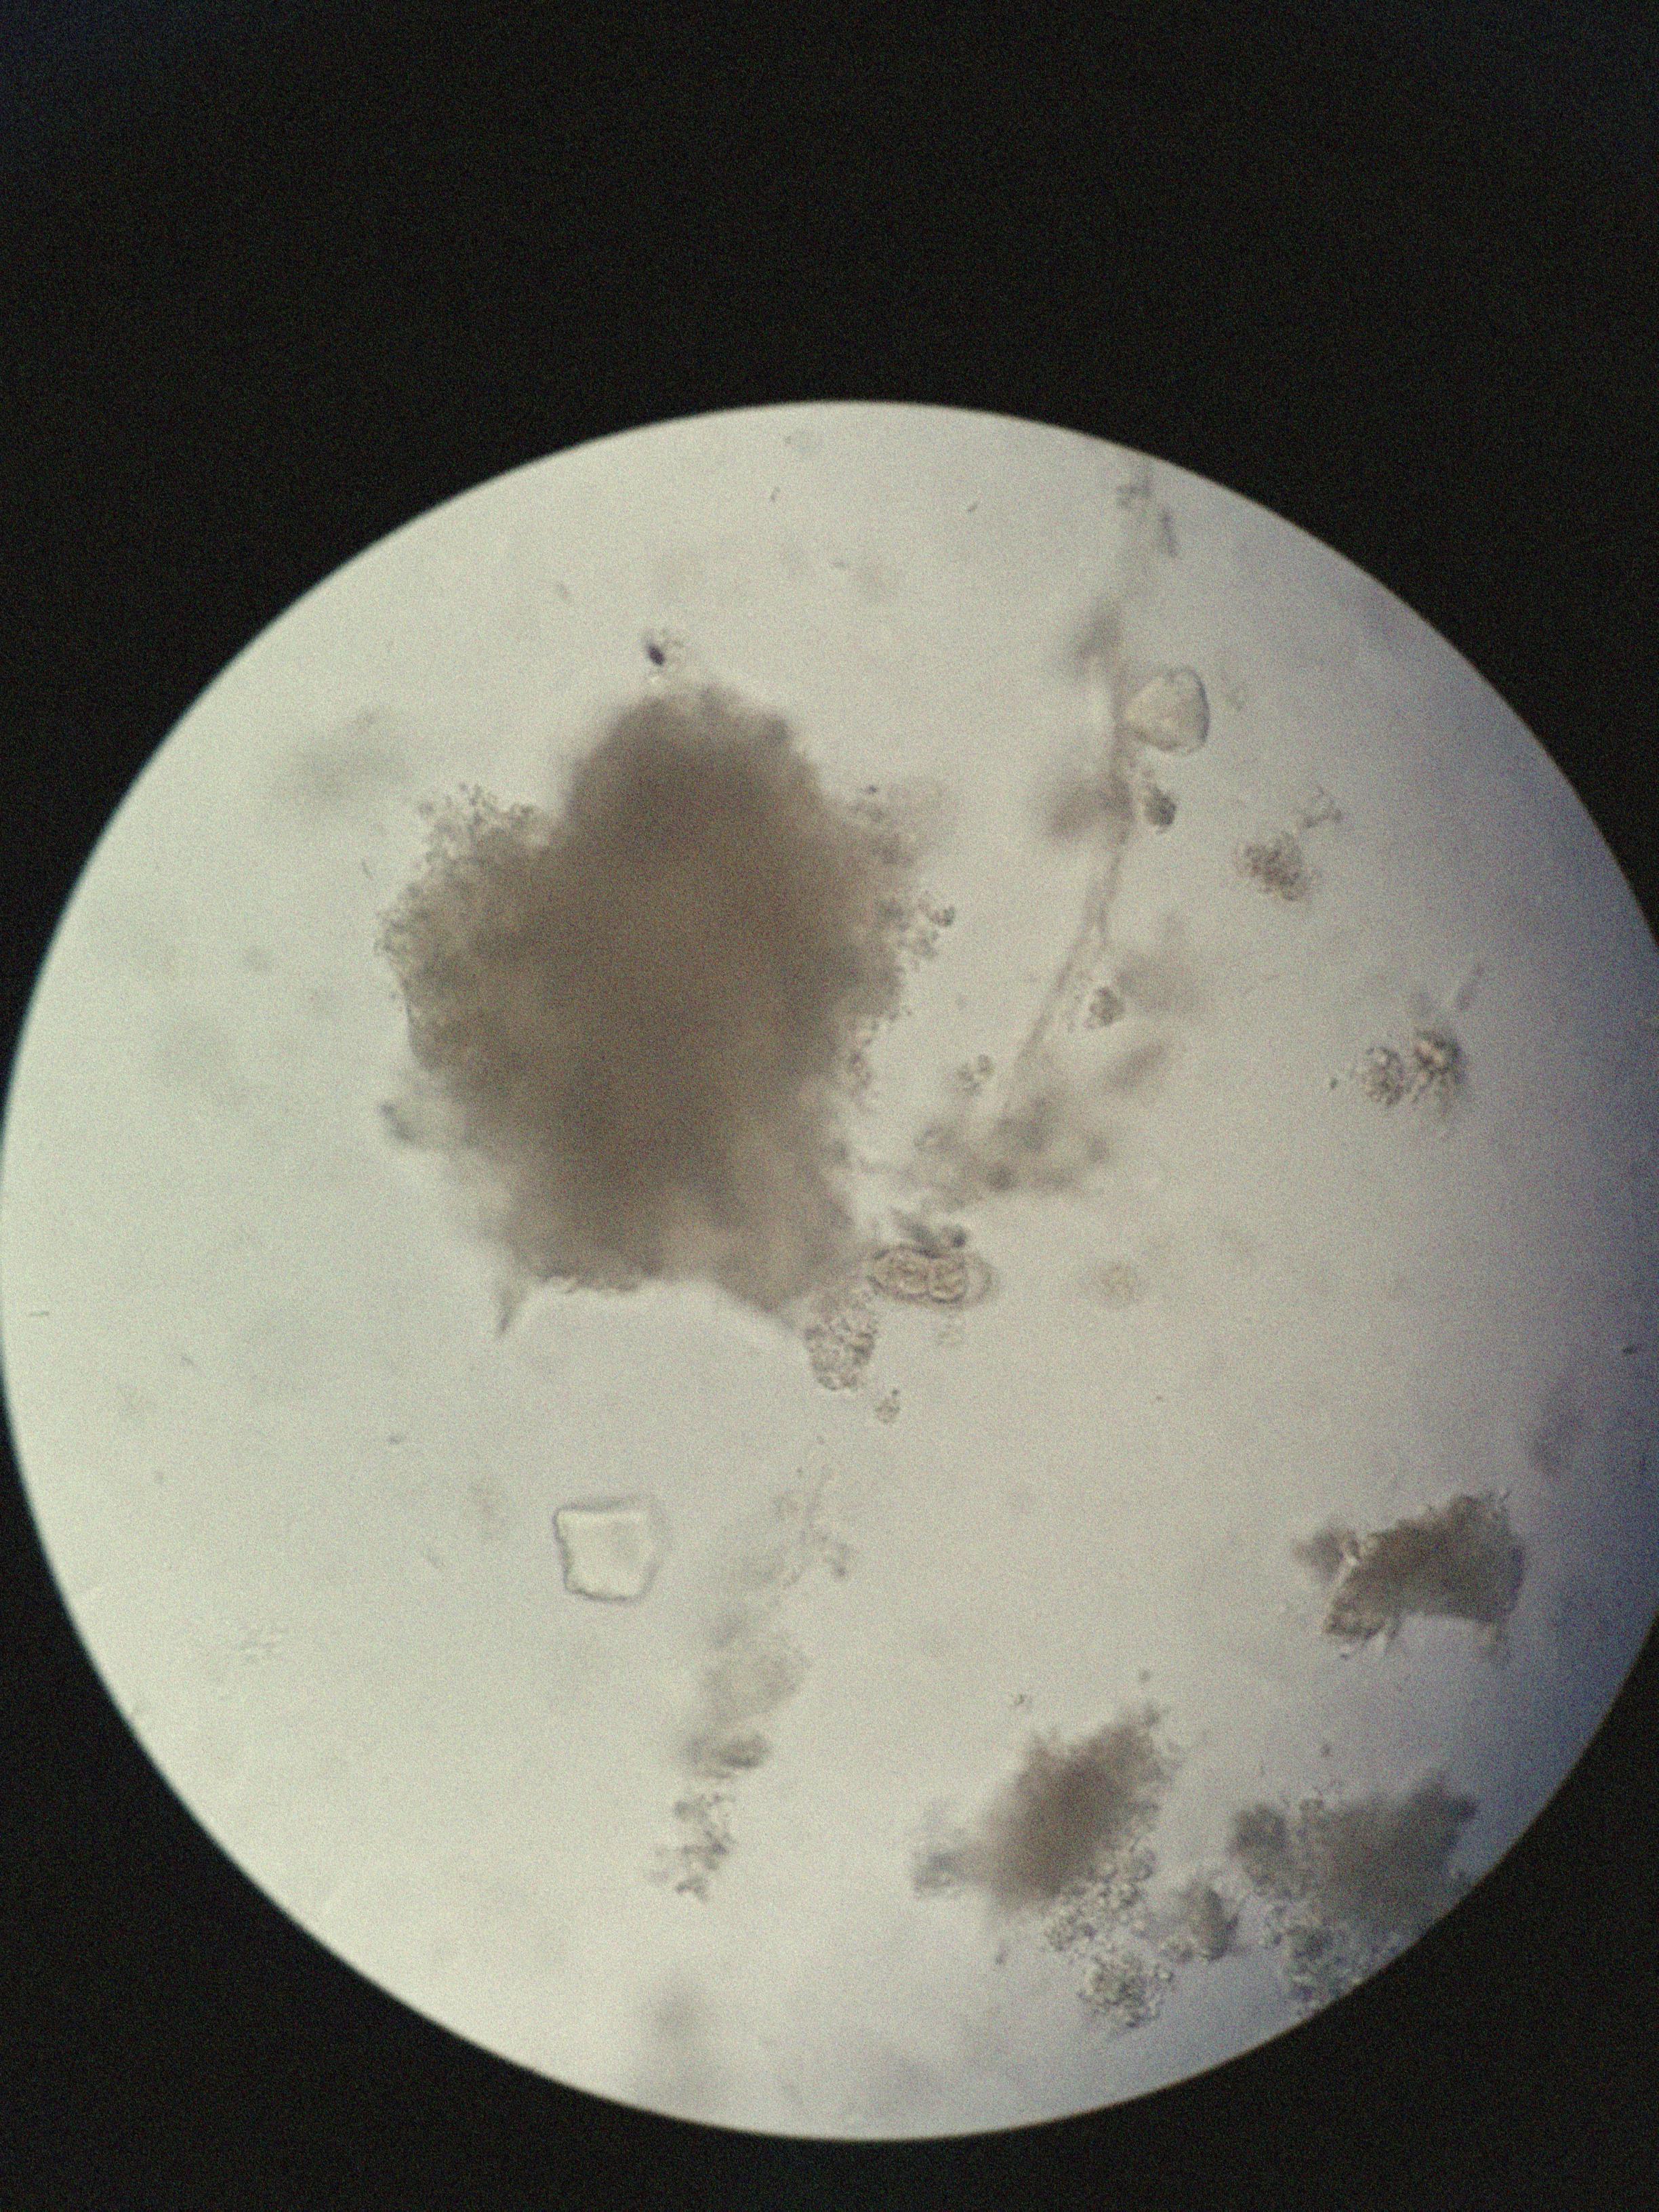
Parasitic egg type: Capillaria philippinensis